Question: So I am working on a simple gui. The problem is that ONLY the last 'textarea' seems be affected by the script. All the previous do not react at all. (check the screenshot)
'''
document.addEventListener("DOMContentLoaded", function (){
// Interactive textareas
var txta = document.getElementsByTagName('textarea');
for (var i = 0; i < txta.length; i++){
var earse = txta[i].value;
console.log(earse); // debugging
txta[i].addEventListener('focus', function(e){
if (e.target.value === earse) {
e.target.value = "";
e.target.addEventListener('blur', function(e){
if (e.target.value === "") {
e.target.value = earse;
}
}, false);
}
}, false);
console.log(txta[i]); // debugging
};
}, false);
'''
Screenshot (<URL>:
Html is just few simple 'textarea''s with a value all specified in the html.
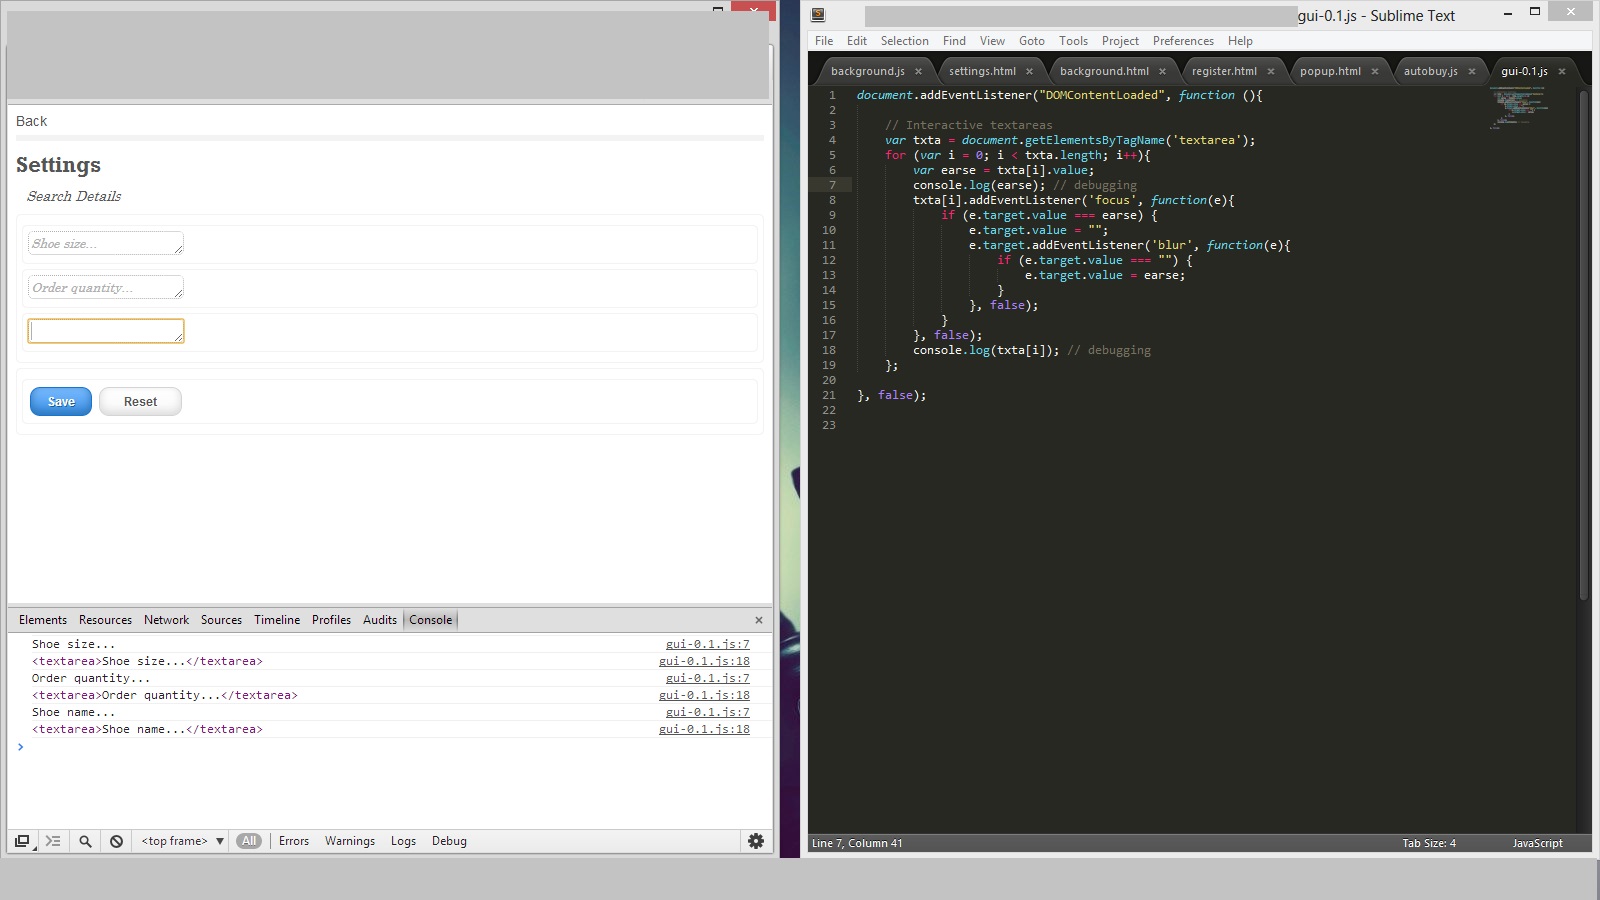
Answer: Closure inside function:
'''
document.addEventListener("DOMContentLoaded", function (){
// Interactive textareas
var txta = document.getElementsByTagName('textarea');
for (var i = 0; i < txta.length; i++){
var earse = txta[i].value;
console.log(earse); // debugging
(function(earse){
txta[i].addEventListener('focus', function(e){
if (e.target.value === earse) {
e.target.value = "";
e.target.addEventListener('blur', function(e){
if (e.target.value === "") {
e.target.value = earse;
}
}, false);
}
}, false);
})(earse);
console.log(txta[i]); // debugging
};
}, false);
'''
<URL>
For comment: You need closure varible inside loop. Because every step you change this varible.